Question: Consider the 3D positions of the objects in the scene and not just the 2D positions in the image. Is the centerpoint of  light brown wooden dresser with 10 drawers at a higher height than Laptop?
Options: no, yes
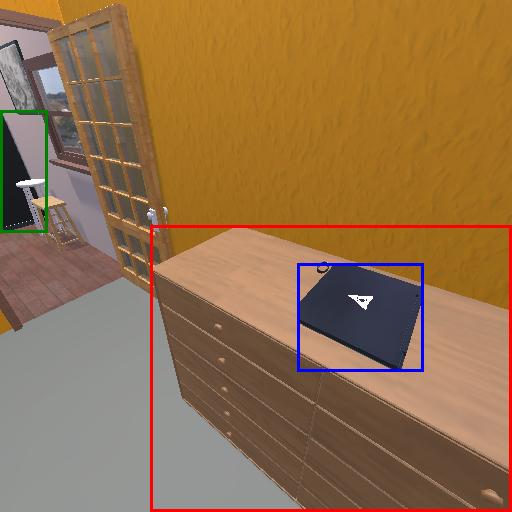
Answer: no